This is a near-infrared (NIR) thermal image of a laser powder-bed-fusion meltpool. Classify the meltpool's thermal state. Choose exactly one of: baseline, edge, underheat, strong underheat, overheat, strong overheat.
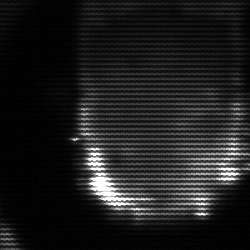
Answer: baseline